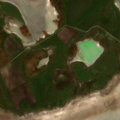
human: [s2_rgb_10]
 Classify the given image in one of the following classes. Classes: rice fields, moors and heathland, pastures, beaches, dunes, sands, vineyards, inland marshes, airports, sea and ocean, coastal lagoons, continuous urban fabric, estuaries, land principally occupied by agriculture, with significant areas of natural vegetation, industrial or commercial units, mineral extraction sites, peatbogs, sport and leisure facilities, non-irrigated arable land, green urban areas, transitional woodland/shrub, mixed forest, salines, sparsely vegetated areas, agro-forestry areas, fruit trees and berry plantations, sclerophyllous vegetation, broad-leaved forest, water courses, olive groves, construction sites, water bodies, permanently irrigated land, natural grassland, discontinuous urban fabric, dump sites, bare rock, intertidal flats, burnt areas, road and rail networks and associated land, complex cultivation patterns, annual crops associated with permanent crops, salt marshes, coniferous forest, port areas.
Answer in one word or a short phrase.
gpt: non-irrigated arable land, broad-leaved forest, natural grassland, water bodies